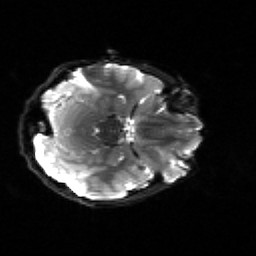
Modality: sbref
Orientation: axial
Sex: male
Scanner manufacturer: siemens
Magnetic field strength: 3 T
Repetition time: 5 s
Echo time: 0.071 s